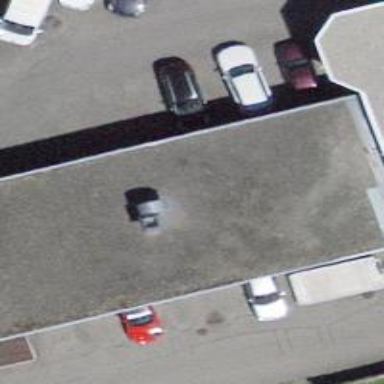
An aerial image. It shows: View of roof of building.